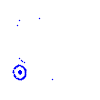
Particle: proton